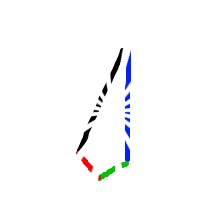
Shape: kite